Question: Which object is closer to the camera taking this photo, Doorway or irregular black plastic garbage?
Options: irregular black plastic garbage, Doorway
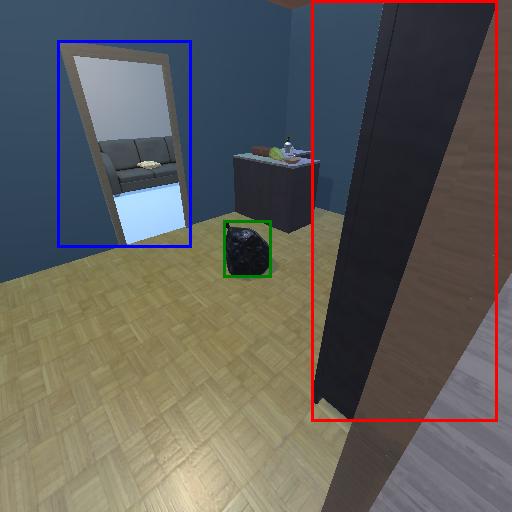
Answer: irregular black plastic garbage